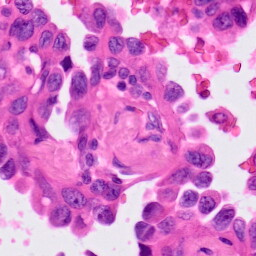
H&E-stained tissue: Lung